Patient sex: M
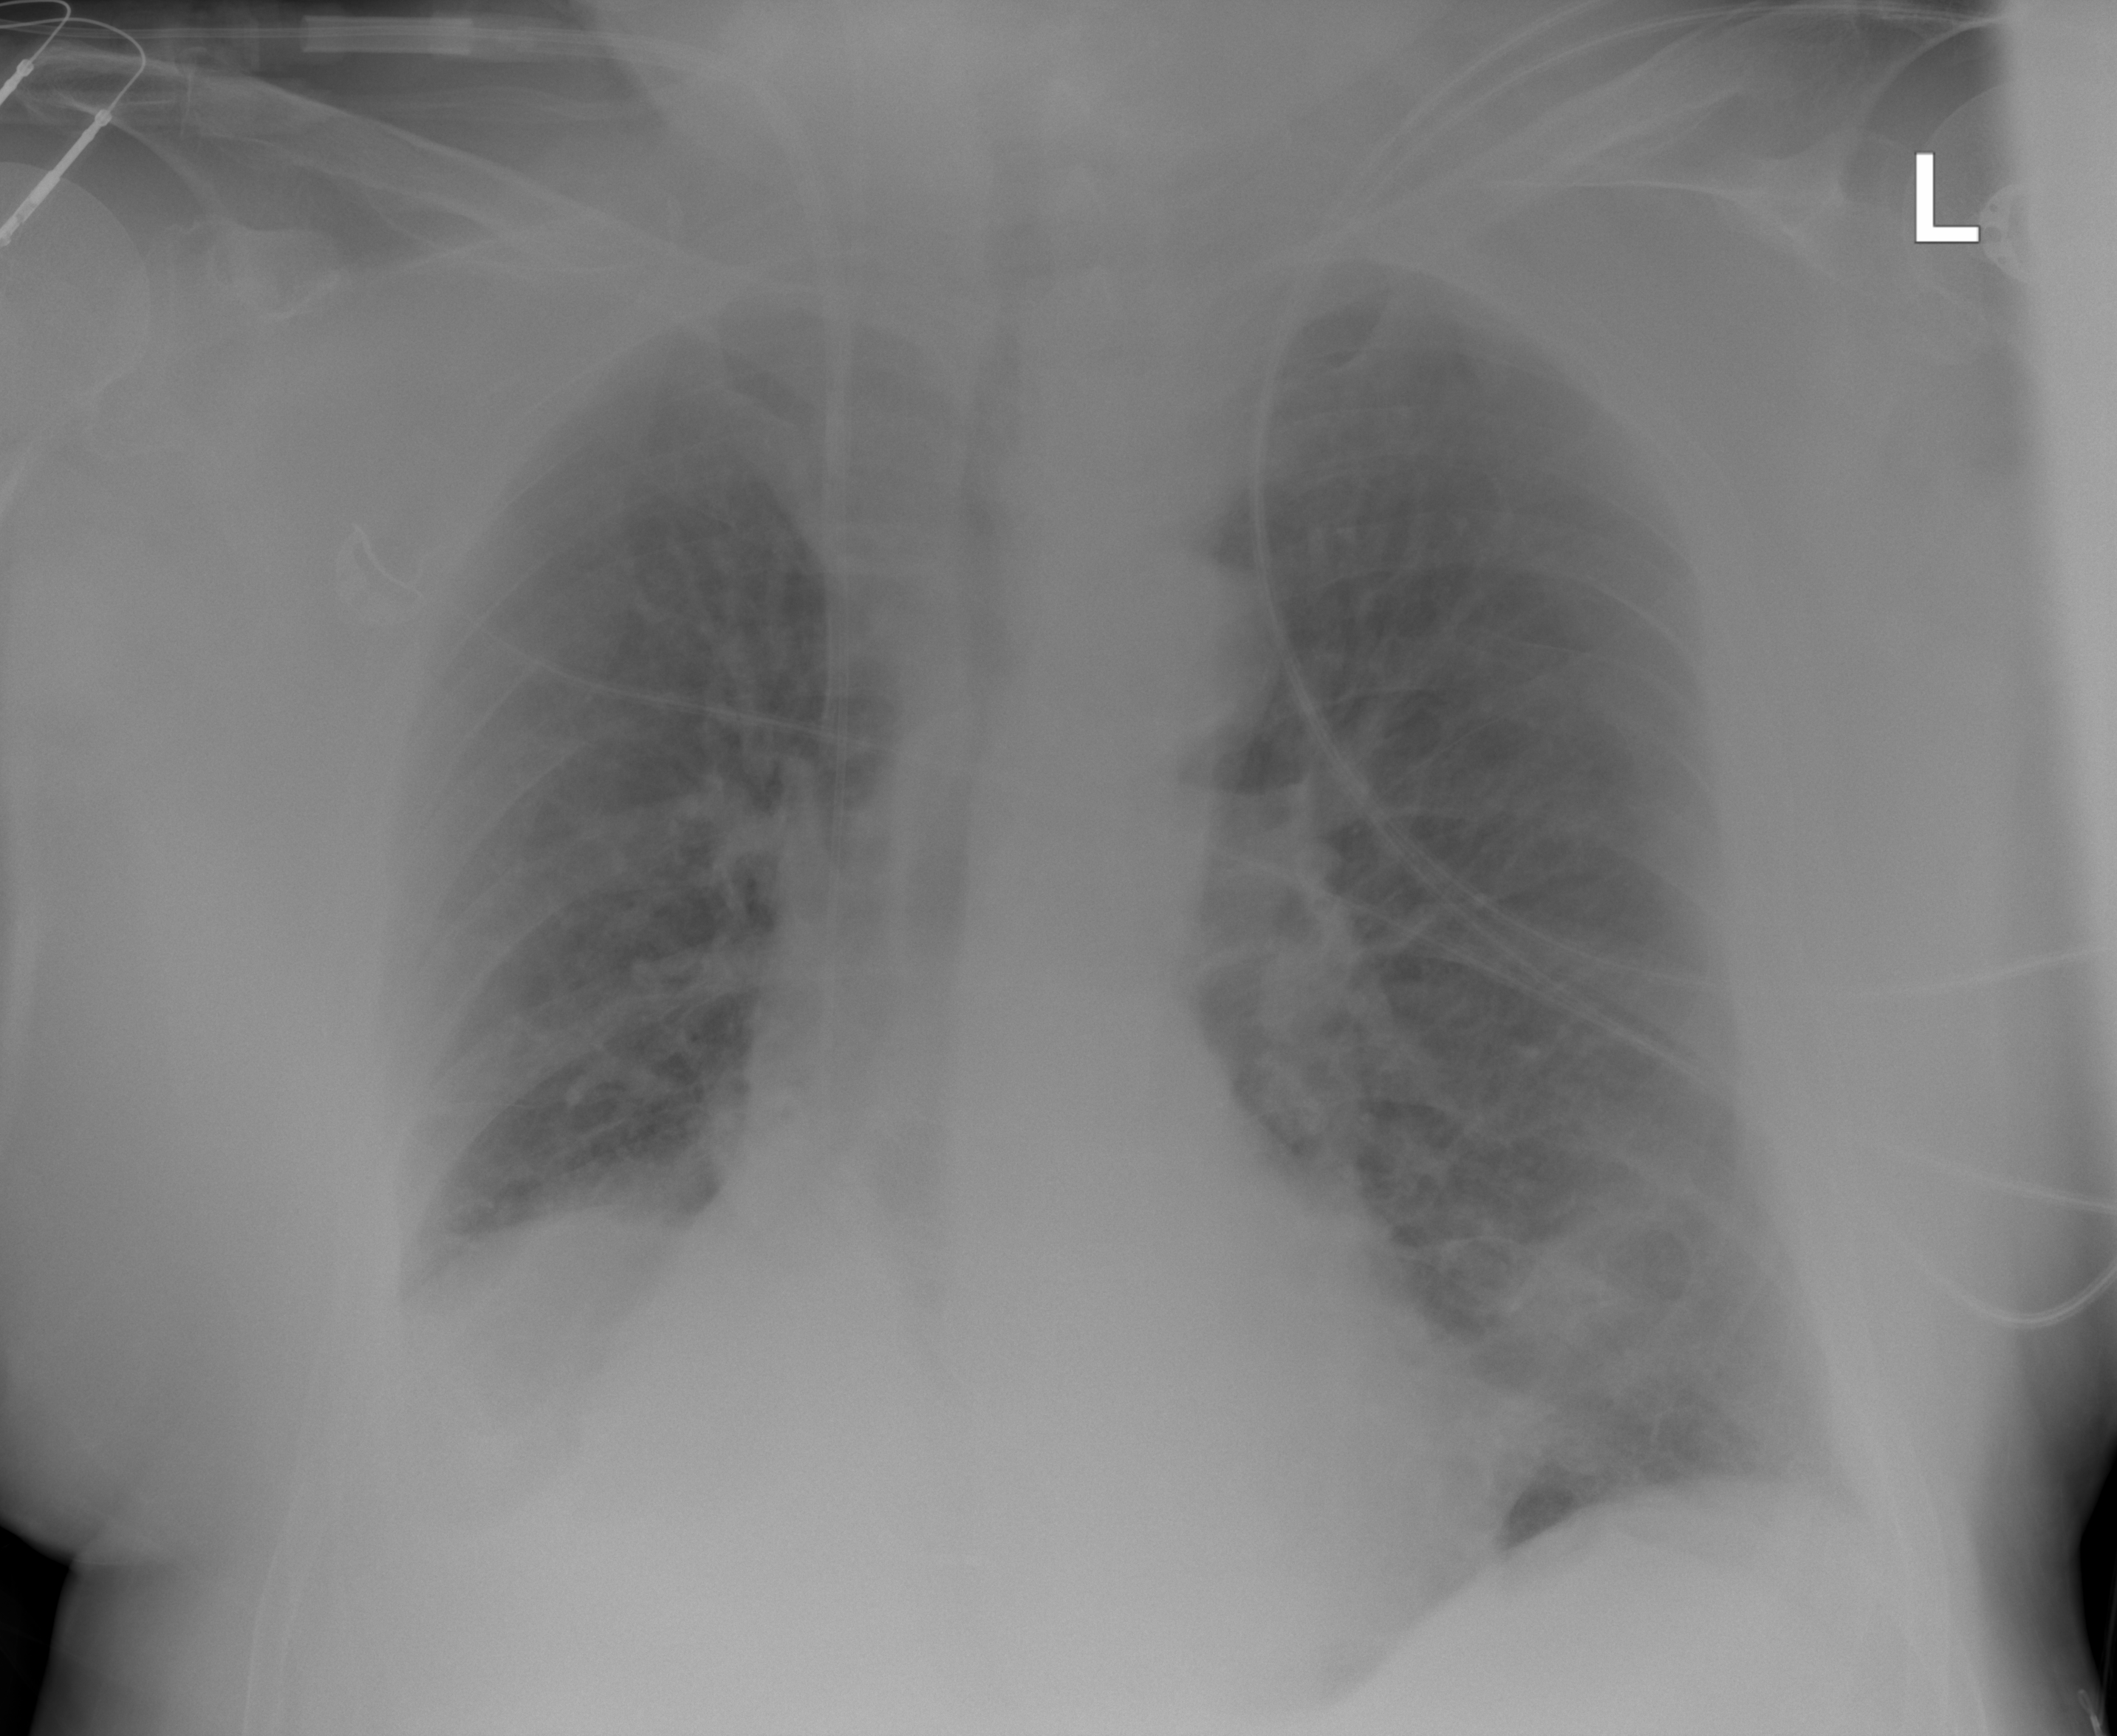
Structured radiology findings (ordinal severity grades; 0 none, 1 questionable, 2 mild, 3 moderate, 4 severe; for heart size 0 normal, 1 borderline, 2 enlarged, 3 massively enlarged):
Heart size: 1
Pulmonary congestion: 1
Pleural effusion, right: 0
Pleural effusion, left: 0
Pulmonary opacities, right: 0
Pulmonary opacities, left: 0
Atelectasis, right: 0
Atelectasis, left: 0